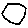
Label: hexagon